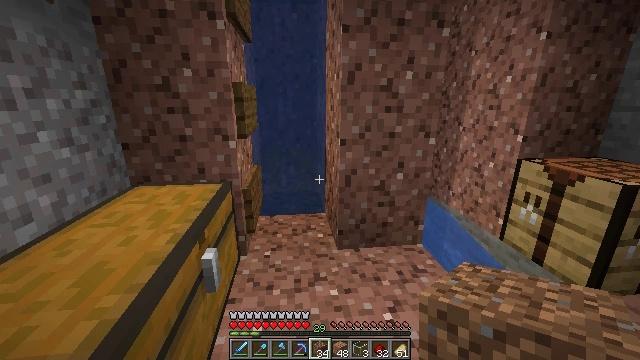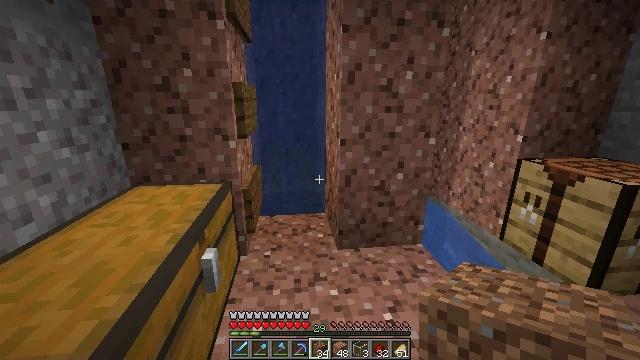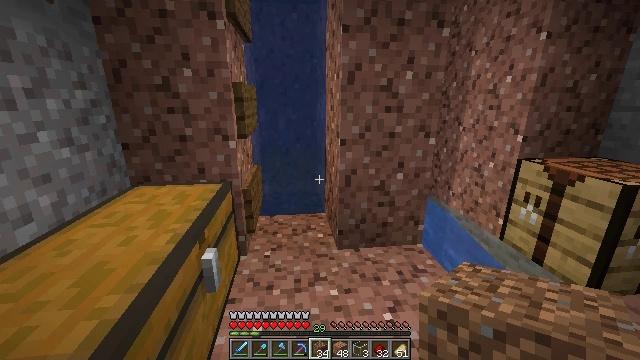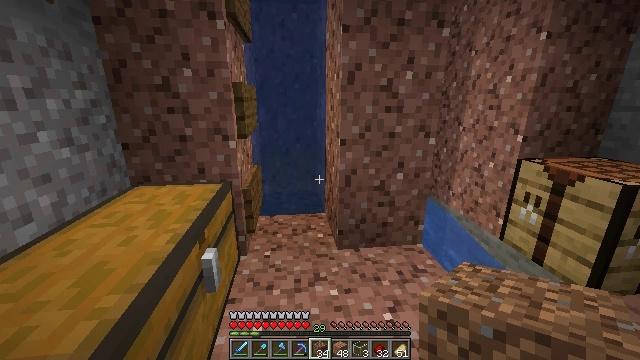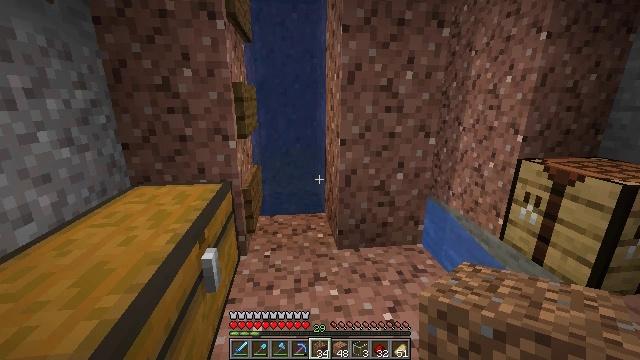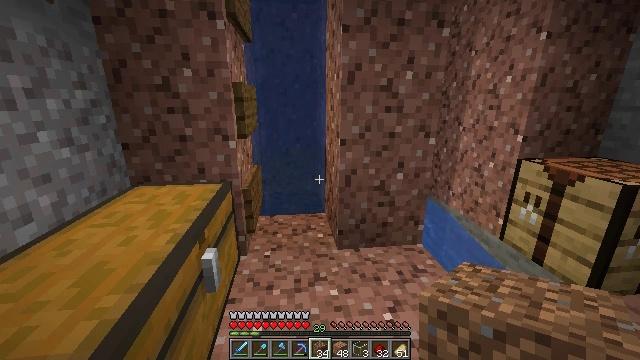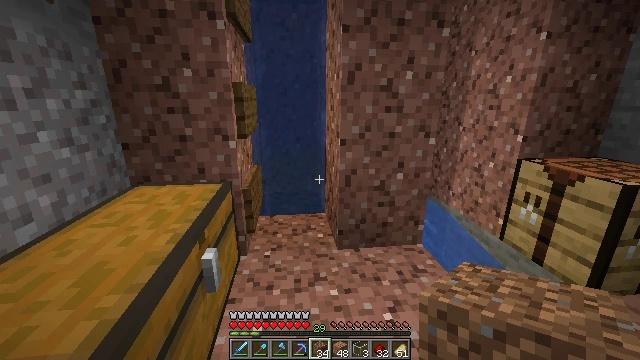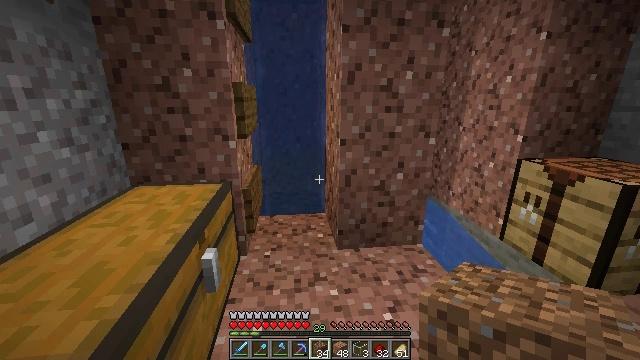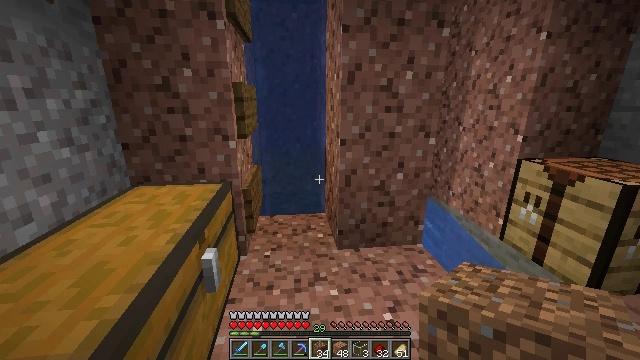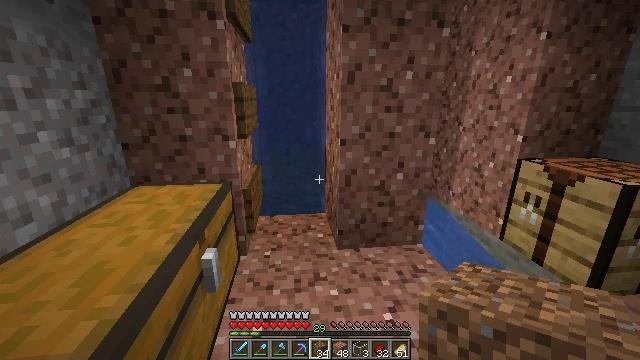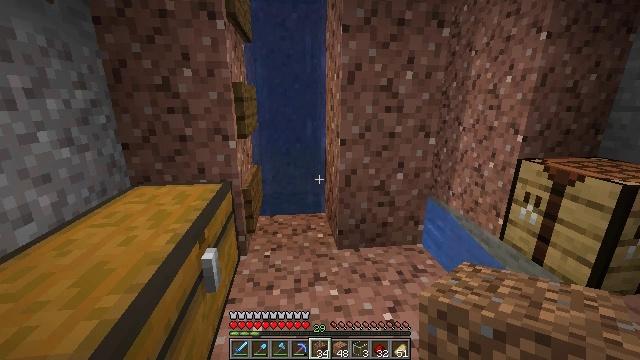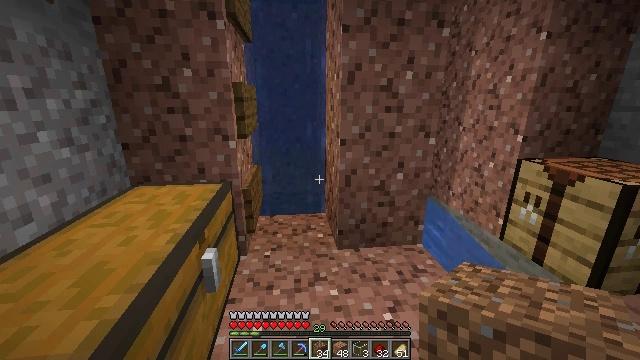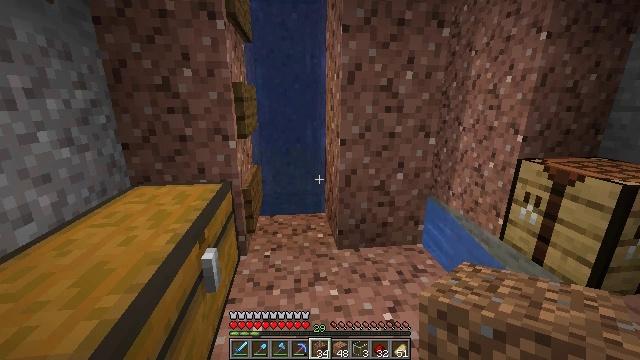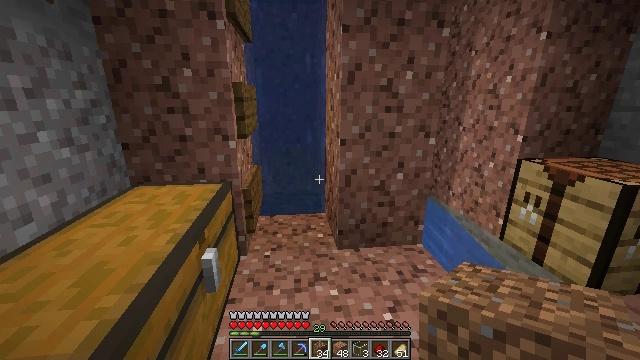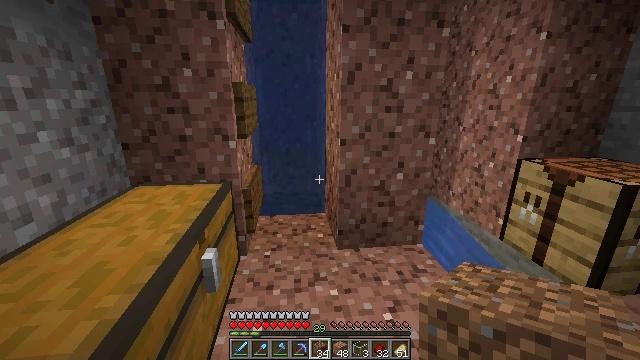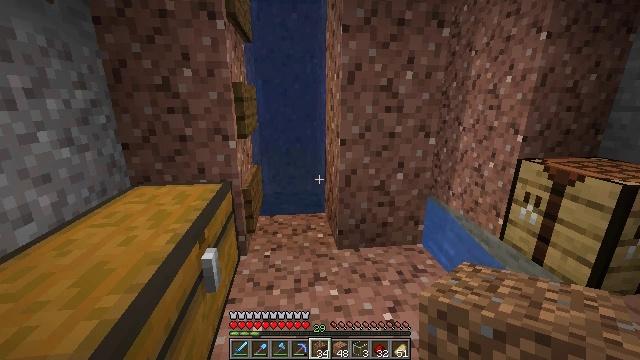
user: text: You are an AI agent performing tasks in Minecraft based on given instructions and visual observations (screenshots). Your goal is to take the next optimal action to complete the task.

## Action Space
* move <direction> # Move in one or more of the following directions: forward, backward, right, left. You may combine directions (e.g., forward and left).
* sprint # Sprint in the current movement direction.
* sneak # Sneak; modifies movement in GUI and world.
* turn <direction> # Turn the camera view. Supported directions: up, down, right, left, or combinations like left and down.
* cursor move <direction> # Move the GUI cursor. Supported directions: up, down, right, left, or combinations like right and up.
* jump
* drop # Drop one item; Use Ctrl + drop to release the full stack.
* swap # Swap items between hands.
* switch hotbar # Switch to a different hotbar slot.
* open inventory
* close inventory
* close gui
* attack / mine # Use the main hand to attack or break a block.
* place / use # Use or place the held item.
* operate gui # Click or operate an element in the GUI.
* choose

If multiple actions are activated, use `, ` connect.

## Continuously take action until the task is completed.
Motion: motion action
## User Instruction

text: Form a golden helmet using the crafting table and gold.
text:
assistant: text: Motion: no_op
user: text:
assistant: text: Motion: no_op
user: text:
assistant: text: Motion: no_op
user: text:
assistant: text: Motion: no_op
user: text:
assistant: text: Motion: no_op
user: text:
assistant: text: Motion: no_op
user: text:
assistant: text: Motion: no_op
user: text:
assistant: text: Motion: no_op
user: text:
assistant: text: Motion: no_op
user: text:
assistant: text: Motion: no_op
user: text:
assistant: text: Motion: no_op
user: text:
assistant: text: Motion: no_op
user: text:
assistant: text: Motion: no_op
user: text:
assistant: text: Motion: no_op
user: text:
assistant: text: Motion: no_op
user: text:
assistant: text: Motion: no_op
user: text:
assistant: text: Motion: no_op
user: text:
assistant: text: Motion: no_op
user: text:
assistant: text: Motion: no_op
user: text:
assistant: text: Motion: no_op
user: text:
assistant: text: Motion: no_op
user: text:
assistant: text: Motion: no_op
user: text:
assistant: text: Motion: no_op
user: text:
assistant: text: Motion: no_op
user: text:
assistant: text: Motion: no_op
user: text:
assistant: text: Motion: no_op
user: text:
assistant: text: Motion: no_op
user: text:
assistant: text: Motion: no_op
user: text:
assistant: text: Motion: no_op
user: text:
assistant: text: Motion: no_op